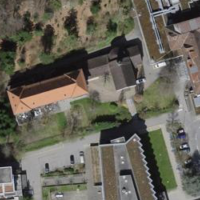
EUNIS habitat code: 54
Species observed at this site:
Cotinus coggygria